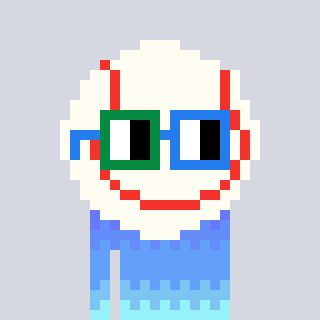
a pixel art character with square green and blue glasses, a baseball ball-shaped head and a bluegrey-colored body on a cool background